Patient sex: M
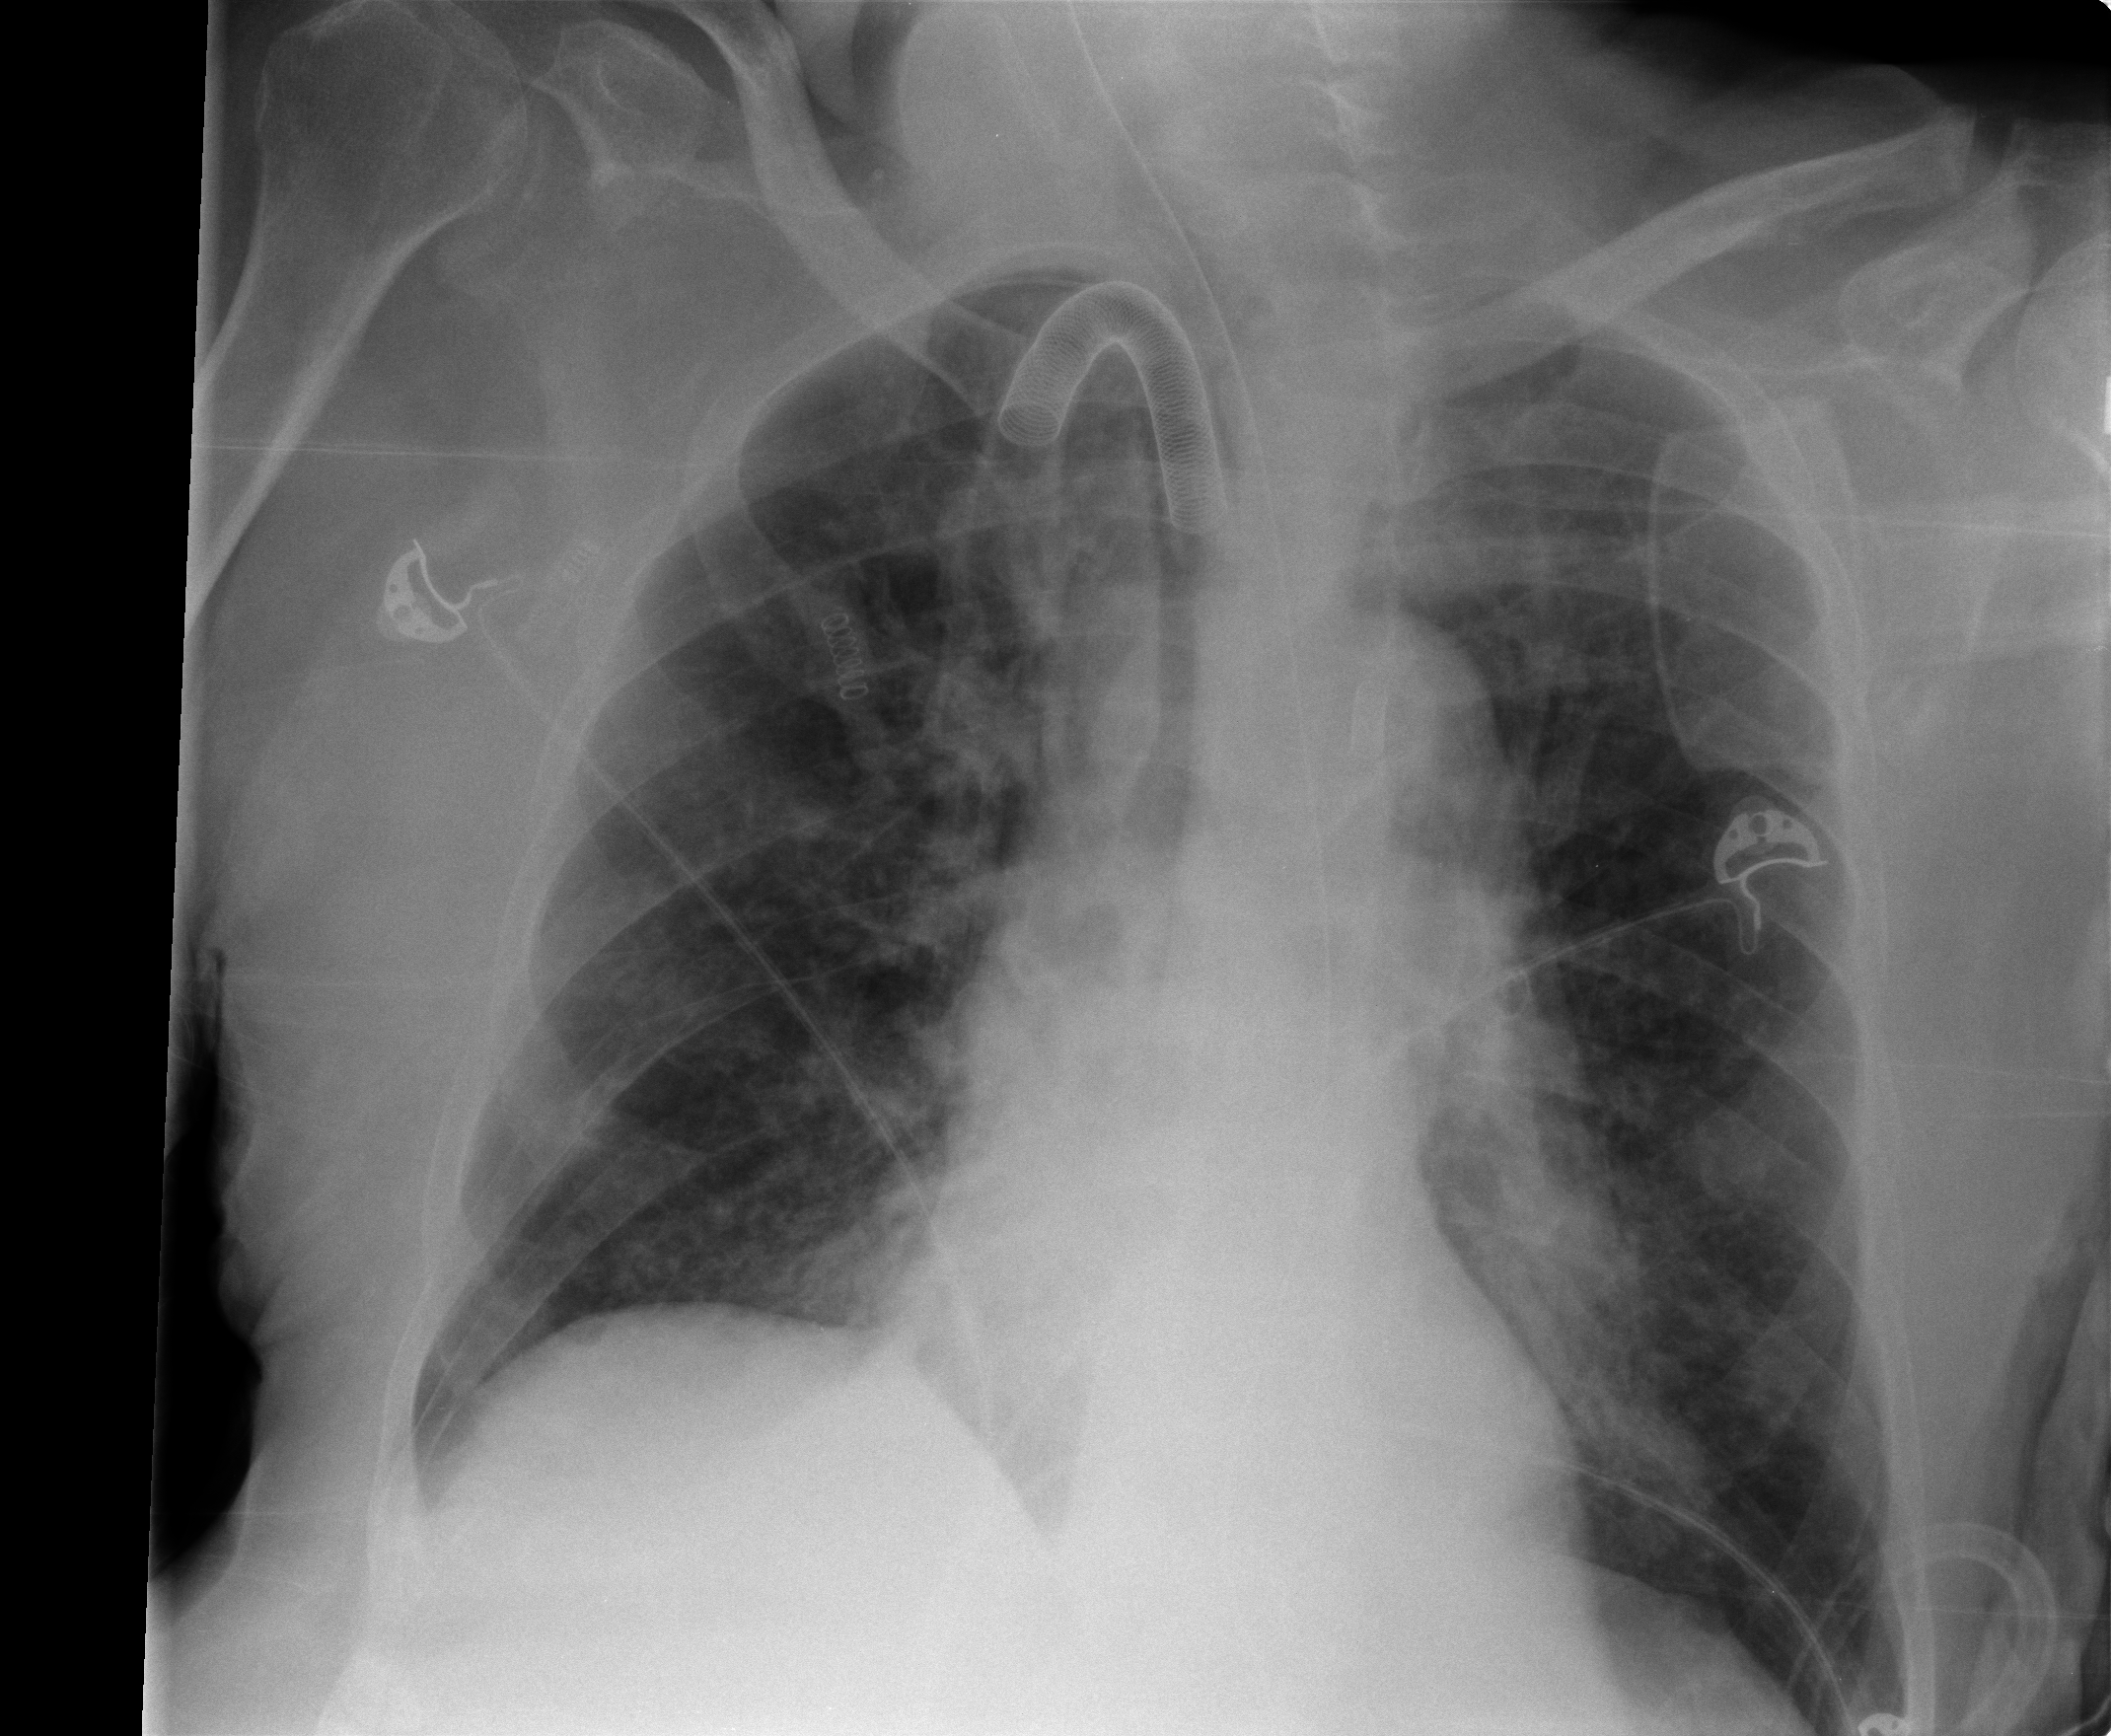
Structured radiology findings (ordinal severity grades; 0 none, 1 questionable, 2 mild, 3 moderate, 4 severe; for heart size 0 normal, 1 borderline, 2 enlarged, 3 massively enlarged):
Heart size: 0
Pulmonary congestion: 2
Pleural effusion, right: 0
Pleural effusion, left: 0
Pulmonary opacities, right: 2
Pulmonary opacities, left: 2
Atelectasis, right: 0
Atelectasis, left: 0